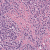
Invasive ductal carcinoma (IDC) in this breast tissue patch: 1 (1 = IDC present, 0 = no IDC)